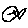
Label: fish